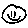
Label: smiley face